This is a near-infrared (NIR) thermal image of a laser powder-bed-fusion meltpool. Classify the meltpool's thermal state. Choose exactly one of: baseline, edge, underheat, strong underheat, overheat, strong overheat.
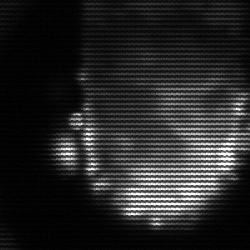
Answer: baseline